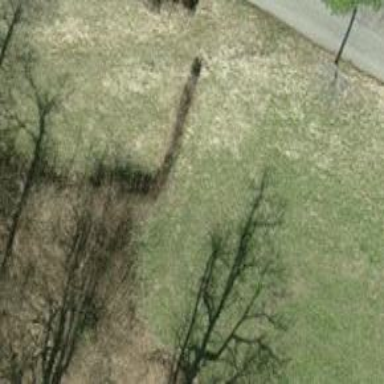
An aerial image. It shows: Hedge acting as barrier.